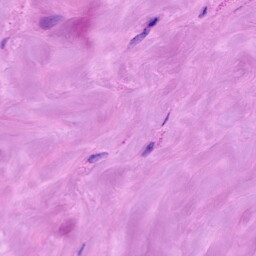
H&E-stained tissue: Breast